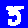
Digit: 5